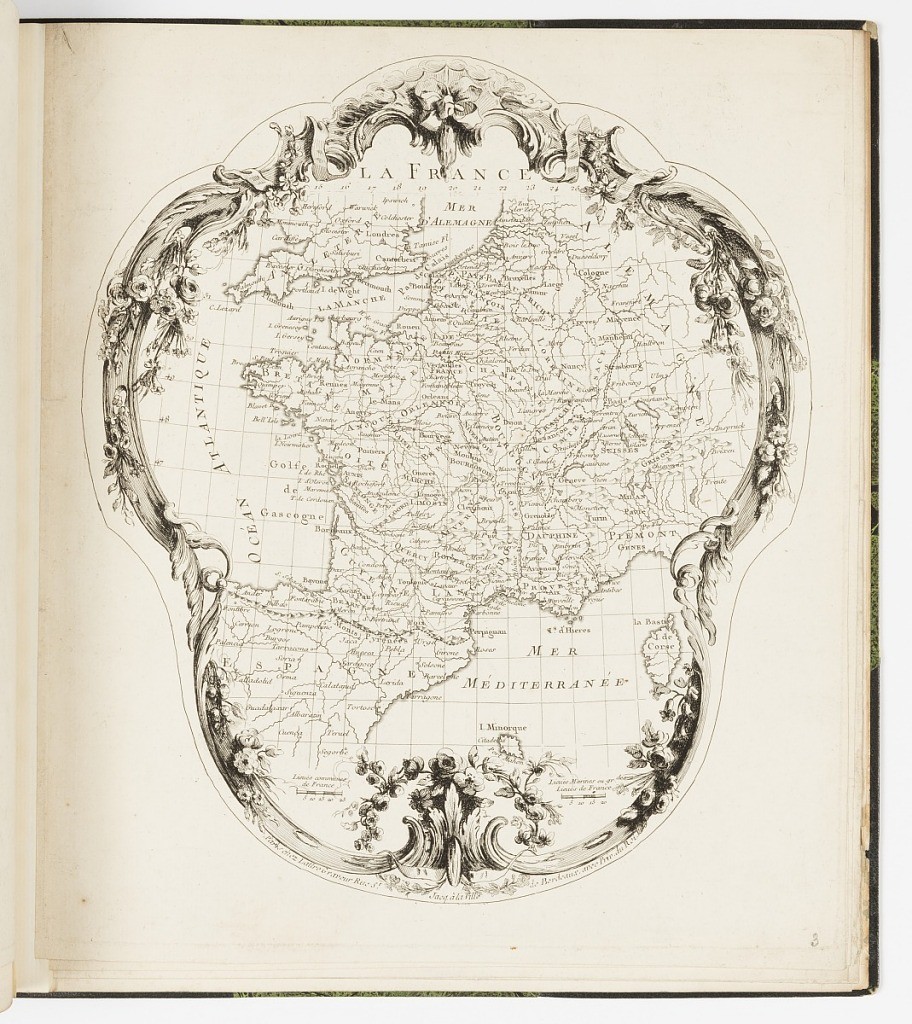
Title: LA FRANCE
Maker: Jean Lattré, French, ca. 1722 – 1791
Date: mid- 18th–late 18th century
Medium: Etching and engraving on laid paper
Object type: Print
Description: Design for a hand fan with a map of France framed within an upside-down pear-shaped rococo border ornamented with flowers, acanthus leaves, c-scrolls, and ribbons. The plate is titled and addressed.